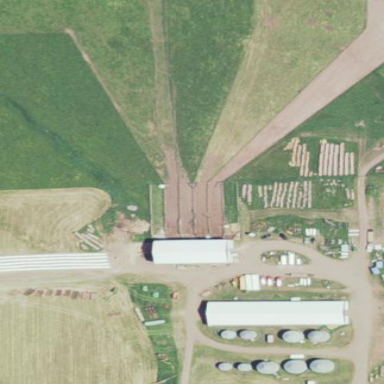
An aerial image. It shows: Farmyard area.